Question: When I fill adjacent areas in HTML5 Canvas or similar systems like Quartz or GDI+, I see a light colored seam on the shared edge. Here's an example, (code below):

I think I understand what's going on but don't have a fix. Each edge is anti-aliased against white, so instead of a mix of orange and blue you get a mix of orange, blue and white.
Essentially the <URL> has been asked before but with less discussion and no good answer.
Some work-arounds that involve drawing the first shape a little bigger at the seam or drawing a line over the seam do not hold up over variations like with transparency or odd shape combinations.
Turning off anti-aliasing avoids the seam for APIs that support it, but then, of course, all the edges are jagged.
Is there a way to provide a hint to the renderer about the intended adjacency?
'''
<canvas id="myCanvas" width="300" height="150" /> <script>
var c=document.getElementById("myCanvas");
var ctx=c.getContext("2d");
ctx.beginPath();
ctx.moveTo(100,0); ctx.lineTo(115,150); ctx.lineTo(300, 50);
ctx.closePath(); ctx.fillStyle="#885533"; ctx.fill();
ctx.beginPath();
ctx.moveTo(0,50); ctx.lineTo(100,0); ctx.lineTo(115,150);
ctx.closePath(); ctx.fillStyle="#335588"; ctx.fill();
</script> </body> </html>
'''
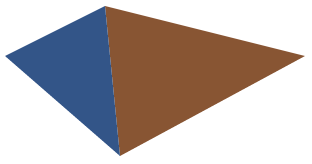
Answer: If you're drawing on a transparent canvas and your shapes are nonoverlapping, you can simply set 'ctx.globalCompositeOperation = "lighter"':

That means each shape will combine its contribution with the previous contents of its pixels using <URL>. That's exactly what you want in this case.